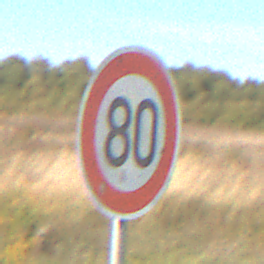
Verkehrszeichen: Geschwindigkeit80
Umgebung: Outdoor, Nature
Tageszeit: MorningAfternoon
Wetter: Clear
Licht: Natural
Jahreszeit: Autumn
Kontrast: HighContrast